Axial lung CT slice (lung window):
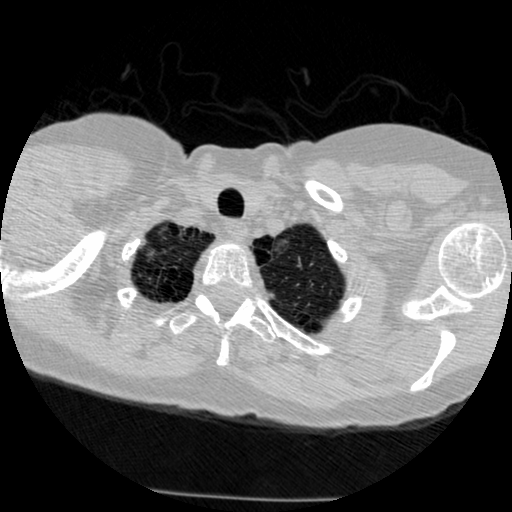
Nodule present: no